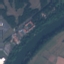
Label: River